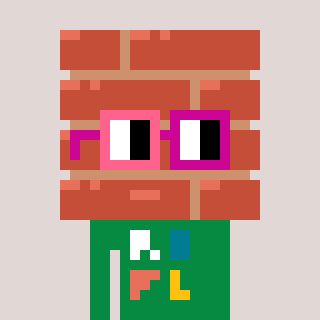
a pixel art character with square pink and red glasses, a wall-shaped head and a green-colored body on a warm background